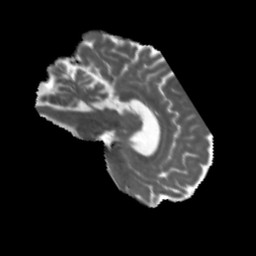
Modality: MD
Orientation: sagittal
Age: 41
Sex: male
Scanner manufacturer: siemens
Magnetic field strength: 3 T
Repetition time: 5.47 s
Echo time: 0.0854 s